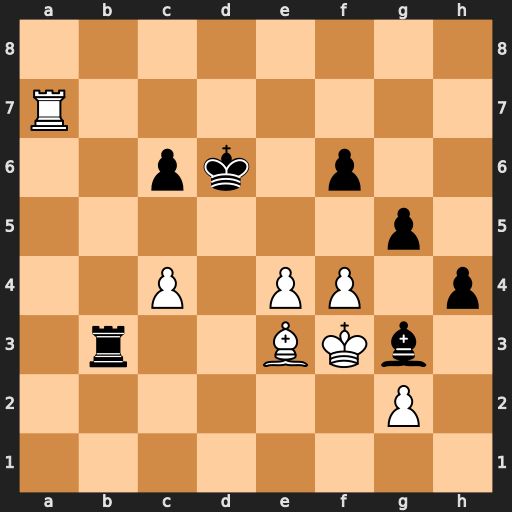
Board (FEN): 8/R7/2pk1p2/6p1/2P1PP1p/1r2BKb1/6P1/8
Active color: w
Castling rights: -
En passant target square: -
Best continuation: c5+ Ke6 f5+ Ke5 Re7#